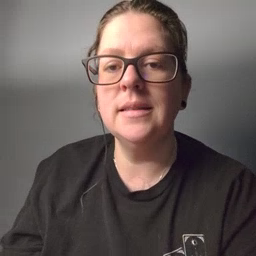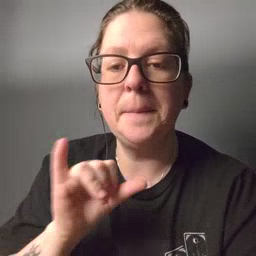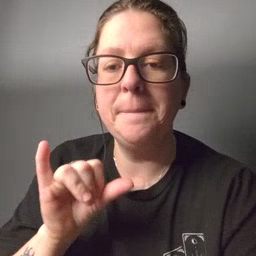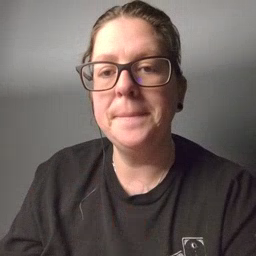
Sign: same